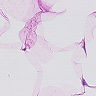
Metastatic tissue present: no